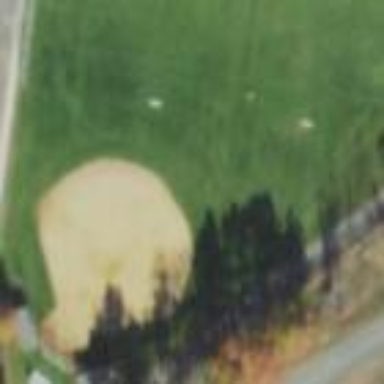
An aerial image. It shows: Baseball pitch for leisure land activities.